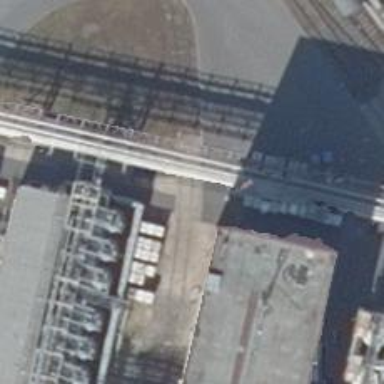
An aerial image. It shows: Railway level crossing.